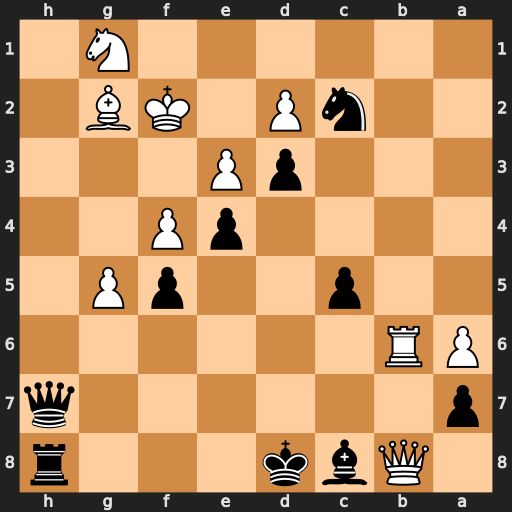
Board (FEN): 1Qbk3r/p6q/PR6/2p2pP1/4pP2/3pP3/2nP1KB1/6N1
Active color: b
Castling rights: -
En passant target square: -
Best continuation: Qh4+ Kf1 Qe1#